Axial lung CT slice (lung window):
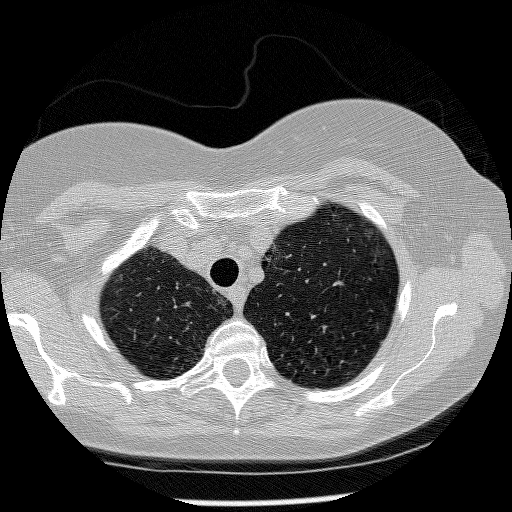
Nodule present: no